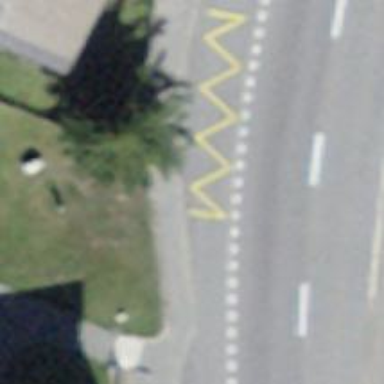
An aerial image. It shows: Bus stop with platform for public transport.